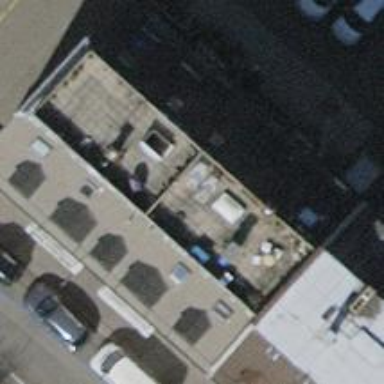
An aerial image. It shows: Unique quadruple saltbox-shaped roof outlines building with multiple apartments.